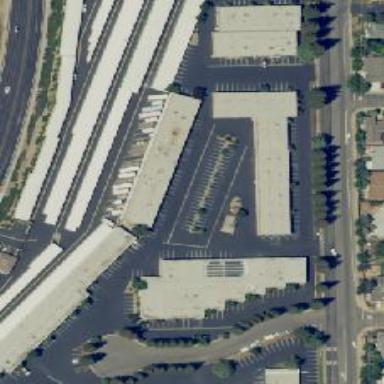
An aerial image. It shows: Commercial area.